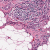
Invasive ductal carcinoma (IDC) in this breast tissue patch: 0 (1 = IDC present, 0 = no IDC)